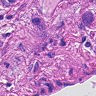
Metastatic tissue present: yes